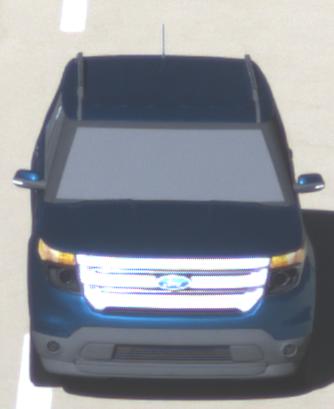
Make: Ford
Model: Explorer
Detailed model: Gen. 5
Model produced from: 2010
Model produced until: 2019
Doors: 5
Color: blue
Road condition: dry road
Daytime: morning or afternoon
Contrast: high contrast